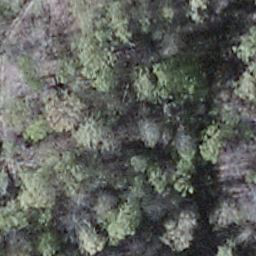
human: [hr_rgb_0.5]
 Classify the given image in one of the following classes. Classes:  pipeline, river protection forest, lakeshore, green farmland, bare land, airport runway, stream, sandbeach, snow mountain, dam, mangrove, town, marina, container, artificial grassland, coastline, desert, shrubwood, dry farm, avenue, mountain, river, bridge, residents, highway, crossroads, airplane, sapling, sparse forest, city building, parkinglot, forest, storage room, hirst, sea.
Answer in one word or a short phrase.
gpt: shrubwood